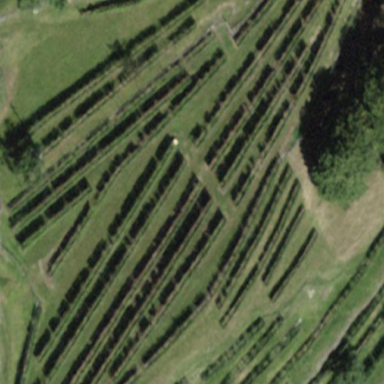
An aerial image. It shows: Vineyard.